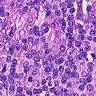
Metastatic tissue present: no